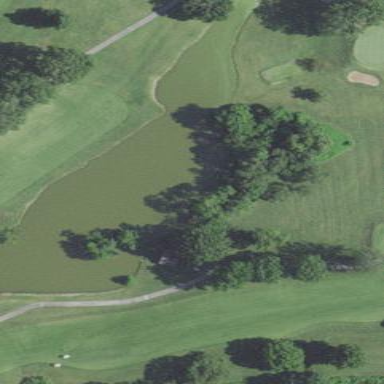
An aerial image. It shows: Sand bunker on golf course.